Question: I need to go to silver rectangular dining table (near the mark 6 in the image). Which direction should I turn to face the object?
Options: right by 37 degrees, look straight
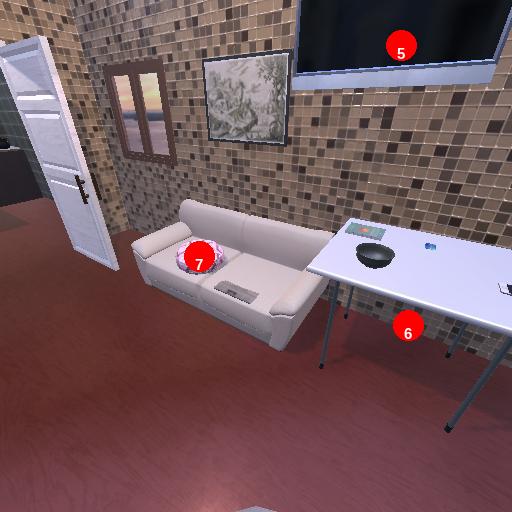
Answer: right by 37 degrees